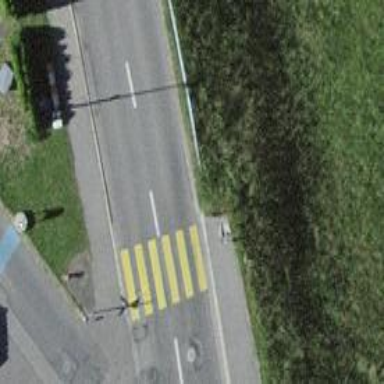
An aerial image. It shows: Uncontrolled road crossing.